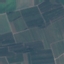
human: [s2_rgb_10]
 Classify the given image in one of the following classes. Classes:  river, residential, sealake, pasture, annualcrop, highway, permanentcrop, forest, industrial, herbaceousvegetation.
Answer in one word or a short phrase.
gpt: PermanentCrop